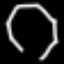
Label: octagon